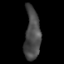
Tissue: skin
Cell type: Myeloid cells
Senescence score: 0.7296
Nuclear area (px): 787
Mean DAPI intensity: 73.408